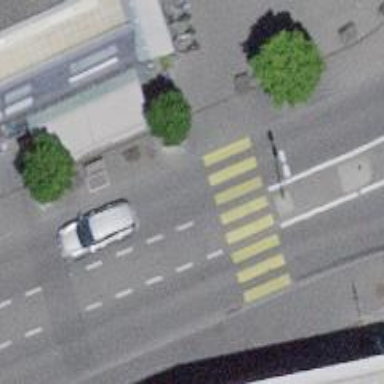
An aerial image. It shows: Uncontrolled zebra crossing with central island.